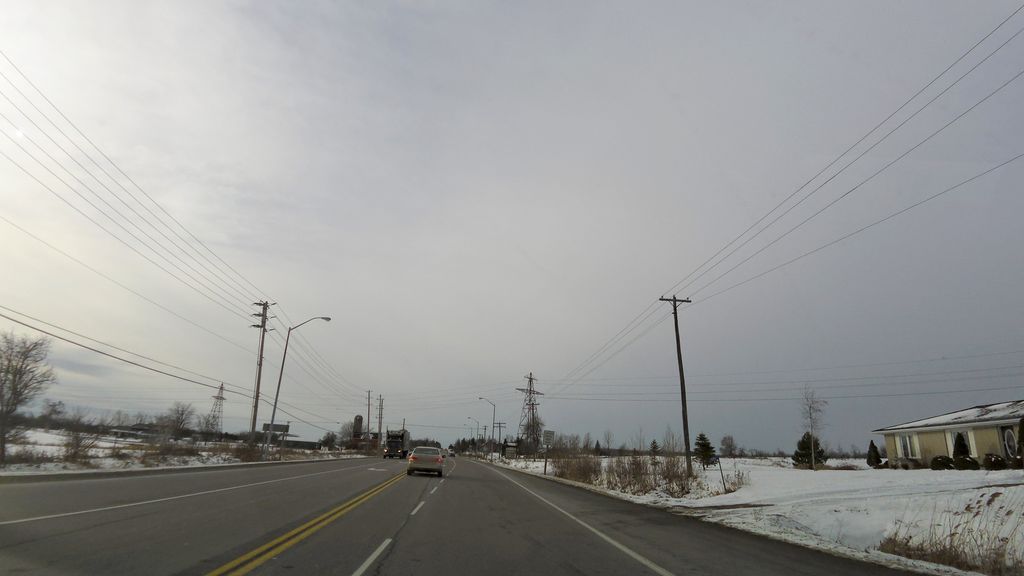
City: hamilton